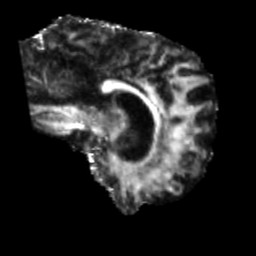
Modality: FA
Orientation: sagittal
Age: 64
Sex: male
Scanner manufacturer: siemens
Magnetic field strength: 3 T
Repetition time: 5.25 s
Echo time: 0.08 s